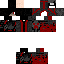
A female skeleton skin with dark skin, wearing brown helmet dressed in a red hoodie and red pants, featuring a closed mouth.